九年级 · 画法几何学
(本小题8.0分)

下面是小董设计的 “作已知圆的内接正三角形” 的尺规作图过程.

已知: $\odot O$.

求作: $\odot O$ 的内接正三角形.

作法: 如图,

(1)作直径 $A B$;

(2)以 $B$ 为圆心, $O B$ 为半径作弧, 与 $\odot O$ 交于 $C, D$ 两点;

(3)连接 $A C, A D, C D$.

所以 $\triangle A C D$ 就是所求的三角形.

根据小董设计的尺规作图过程,

（1)使用直尺和圆规, 补全图形; (保留作图痕迹)

(2)完成下面的证明:

证明: 在 $\odot O$ 中, 连接 $O C, O D, B C, B D$,

$\because O C=O B=B C$,

$\therefore \triangle O B C$ 为等边三角形 (

)(填推理的依据).
$\therefore \angle B O C=60^{\circ}$.

$\therefore \angle A O C=180^{\circ}-\angle B O C=120^{\circ}$.

同理 $\angle A O D=120^{\circ}$,

$\therefore \angle C O D=\angle A O C=\angle A O D=120^{\circ}$.

$\therefore A C=C D=A D($ $\qquad$ )(填推理的依据).

$\therefore \triangle A C D$ 是等边三角形.

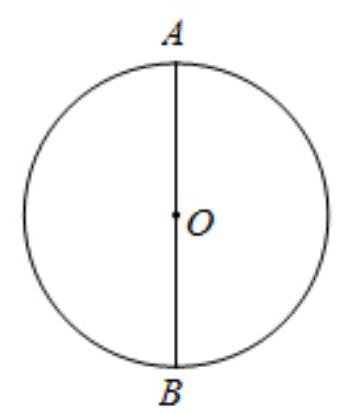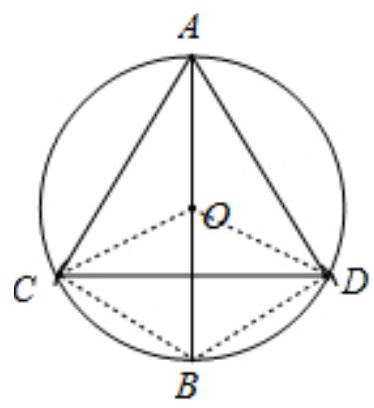
答案: (1)解：如图, $\triangle A C D$ 即为所求;

(2)证明: 在 $\odot O$ 中, 连接 $O C, O D, B C, B D$,

$\because O C=O B=B C$,

$\therefore \triangle O B C$ 为等边三角形 (三条边都相等的三角形是等边三角形).

$\therefore \angle B O C=60^{\circ}$.

$\therefore \angle A O C=180^{\circ}-\angle B O C=120^{\circ}$.

同理 $\angle A O D=120^{\circ}$,

$\therefore \angle C O D=\angle A O C=\angle A O D=120^{\circ}$.

$\therefore A C=C D=A D$ (在同圆或等圆中, 相等的圆心角所对的弦相等),

$\therefore \triangle A C D$ 是等边三角形.

解析: 本题考查了作图一复杂作图, 等边三角形的判定, 圆心角、弦的关系, 掌握圆心角与弦的关系是解题的关键.

(1)利用画圆的方法作出 $C 、 D$ 两点, 从而得到 $\triangle A C D$;

(2)在 $\odot O$ 中, 连接 $O C, O D, B C, B D$, 利用等边三角形的判定方法得到 $\triangle O B C$ 为等边三角形, 则 $\angle B O C=$ $60^{\circ}$, 接着分别计算出 $\angle C O D=\angle A O C=\angle A O D=120^{\circ}$.然后根据圆心角、弧、弦的关系得到 $A C=C D=$ $A D$, 从而判断 $\triangle A C D$ 是等边三角形.